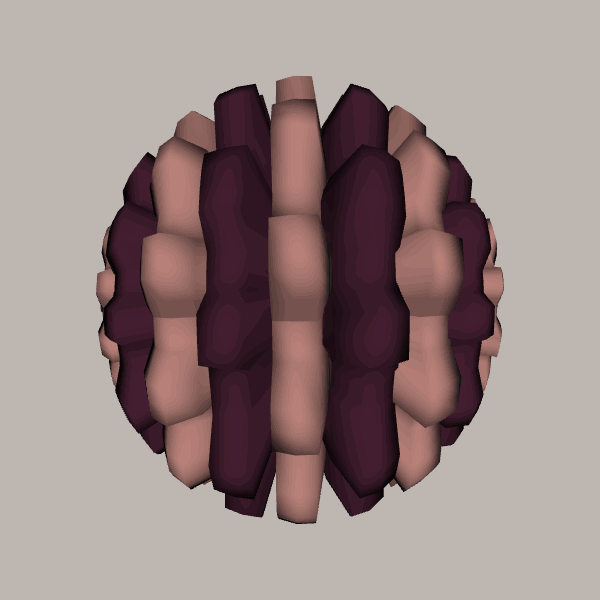
Background: light